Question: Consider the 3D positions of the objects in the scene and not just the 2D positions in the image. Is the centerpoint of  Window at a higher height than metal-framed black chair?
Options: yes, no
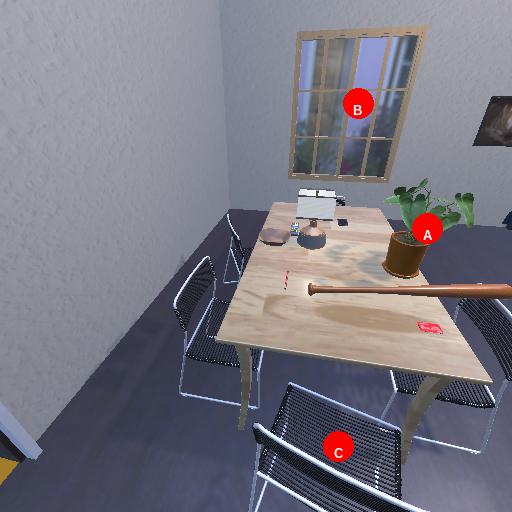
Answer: yes